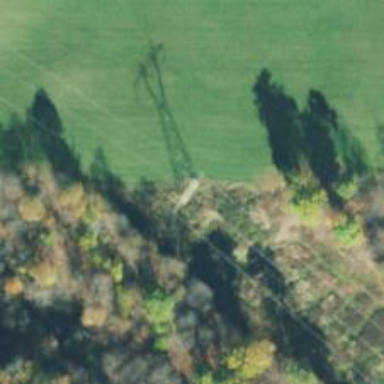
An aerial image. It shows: Lattice structure tower.